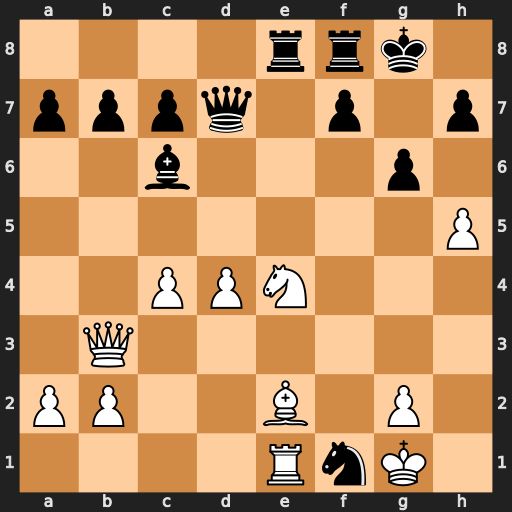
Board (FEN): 4rrk1/pppq1p1p/2b3p1/7P/2PPN3/1Q6/PP2B1P1/4RnK1
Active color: w
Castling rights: -
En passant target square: -
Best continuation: Nf6+ Kg7 Nxd7